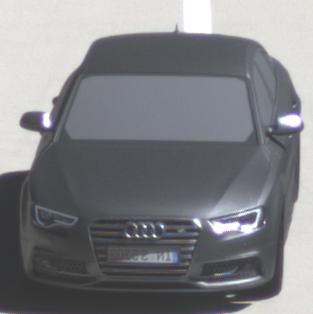
Make: Audi
Model: S5
Detailed model: F5
Model produced from: 2016
Model produced until: 2019
Doors: 2
Color: gray
Road condition: dry road
Daytime: midday
Contrast: high contrast